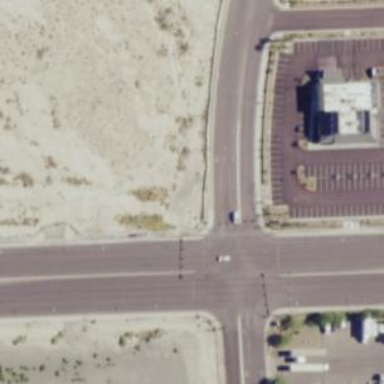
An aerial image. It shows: Solid stop line on the road marking.